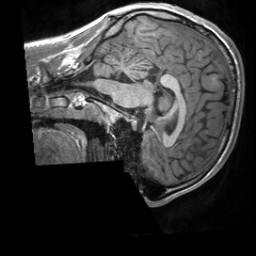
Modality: T1w
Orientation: sagittal
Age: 21
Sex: male
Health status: healthy
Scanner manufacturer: siemens
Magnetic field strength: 3 T
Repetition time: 2 s
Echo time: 0.00232 s